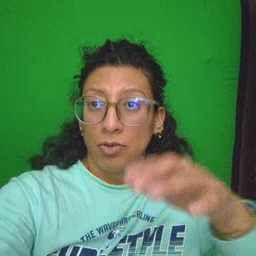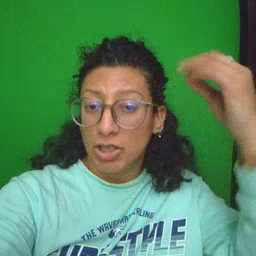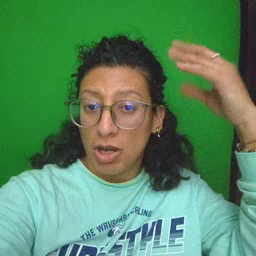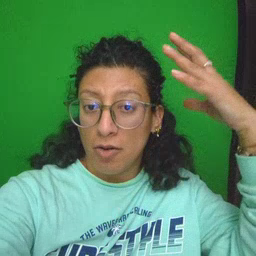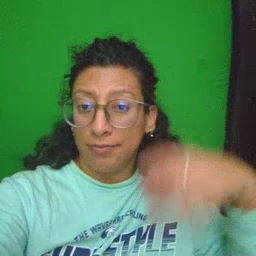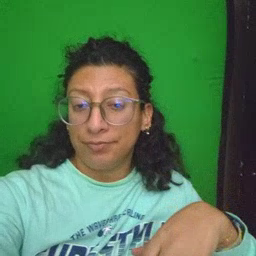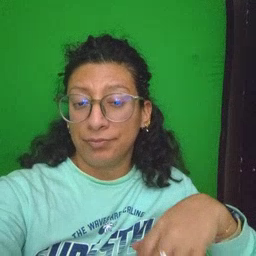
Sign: shower